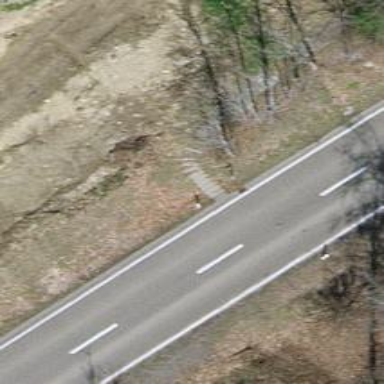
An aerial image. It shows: Set of steps on the road.